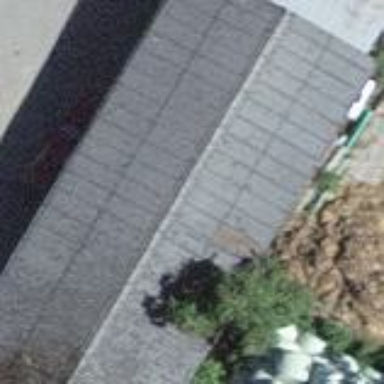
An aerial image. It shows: Shed.